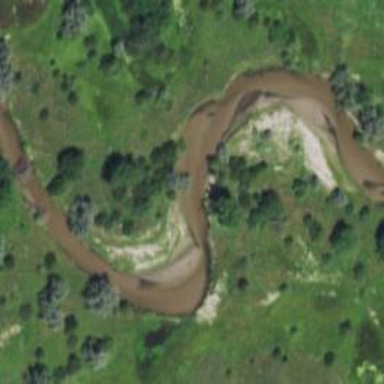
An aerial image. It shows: Beautiful river scene.